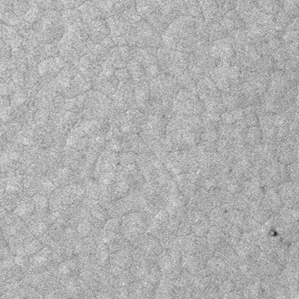
Label: frost